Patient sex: M
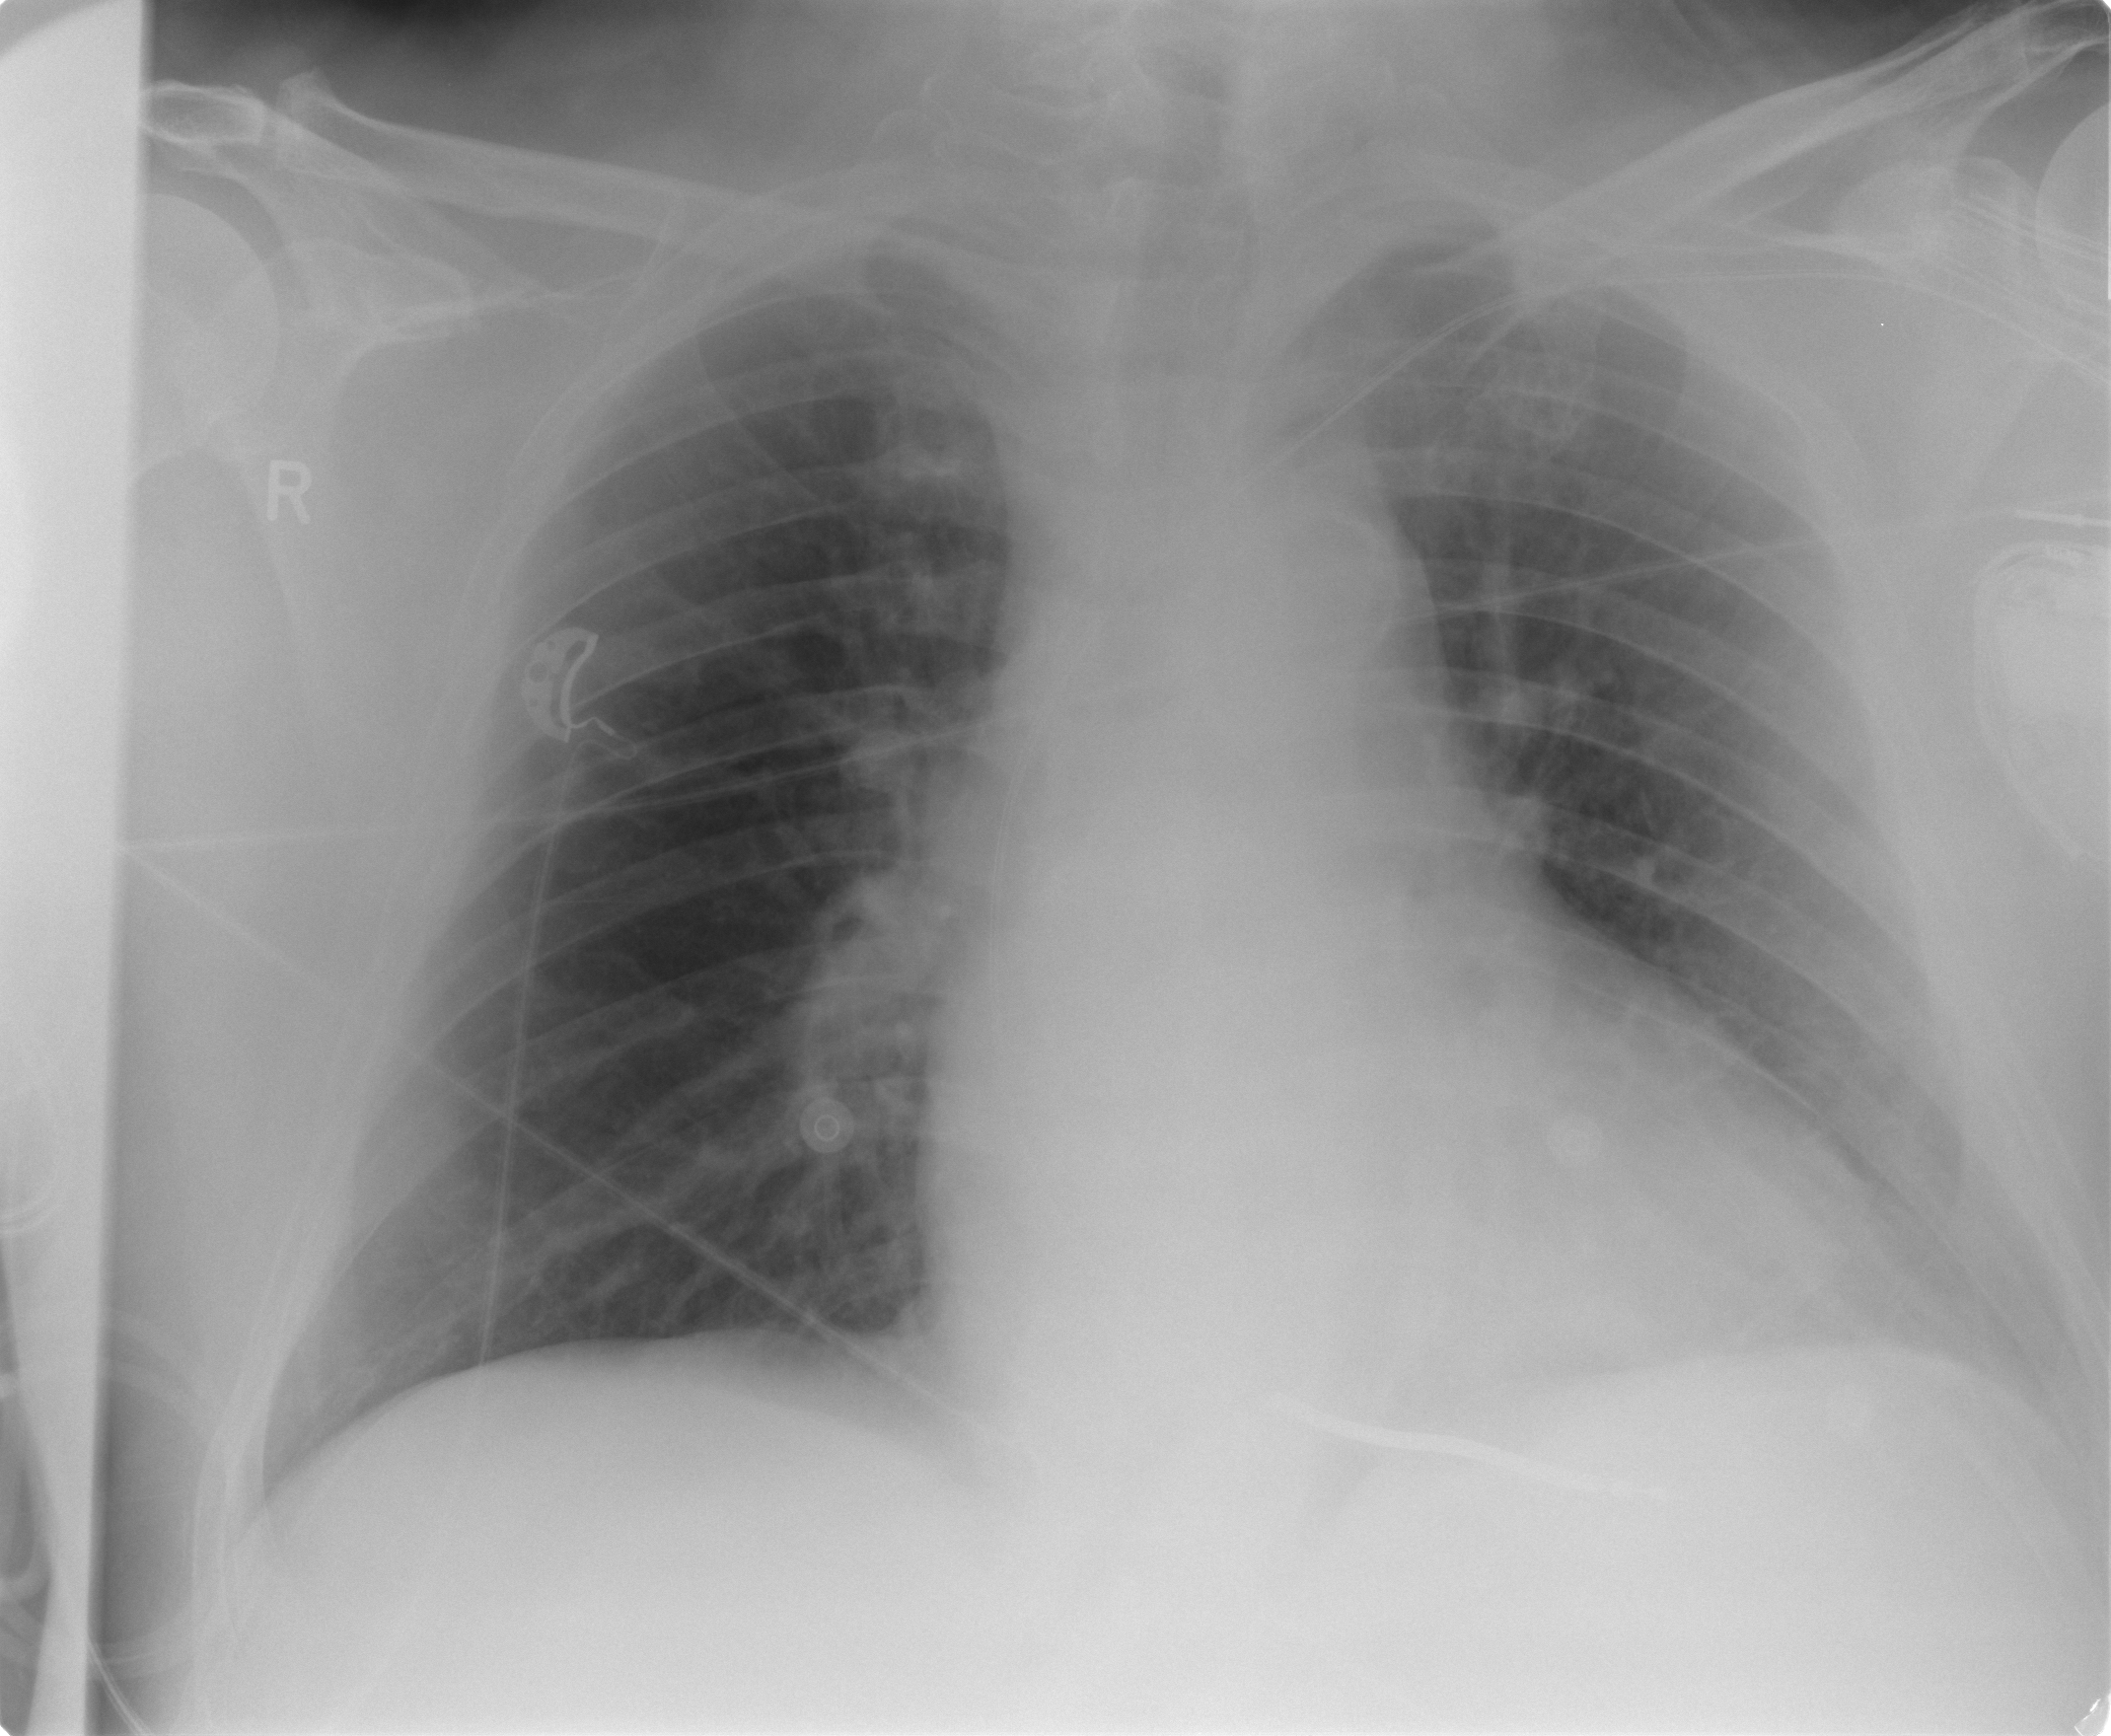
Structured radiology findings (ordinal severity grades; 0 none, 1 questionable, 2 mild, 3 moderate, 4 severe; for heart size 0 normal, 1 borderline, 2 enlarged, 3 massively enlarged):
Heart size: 1
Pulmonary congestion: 0
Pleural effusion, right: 0
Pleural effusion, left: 1
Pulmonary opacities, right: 0
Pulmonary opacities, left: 0
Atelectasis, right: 0
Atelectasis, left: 0